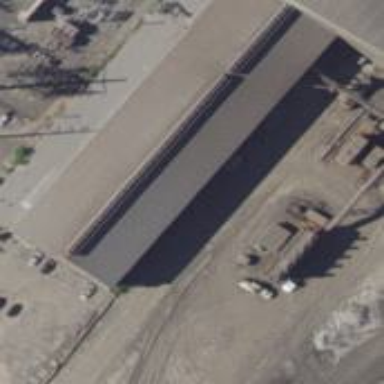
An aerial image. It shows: Industrial building.